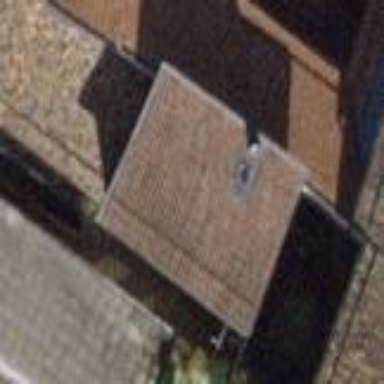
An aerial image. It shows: Building with gabled roof covered in roof tiles. The roof orientation is across the building.